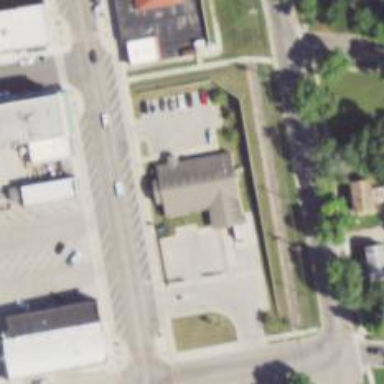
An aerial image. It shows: Post office.